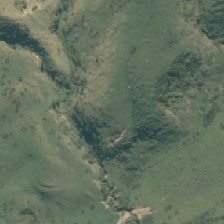
Land cover: high_producing_grassland